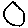
Label: circle